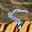
Label: 5